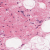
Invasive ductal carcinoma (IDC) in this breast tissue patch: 0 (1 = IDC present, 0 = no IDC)